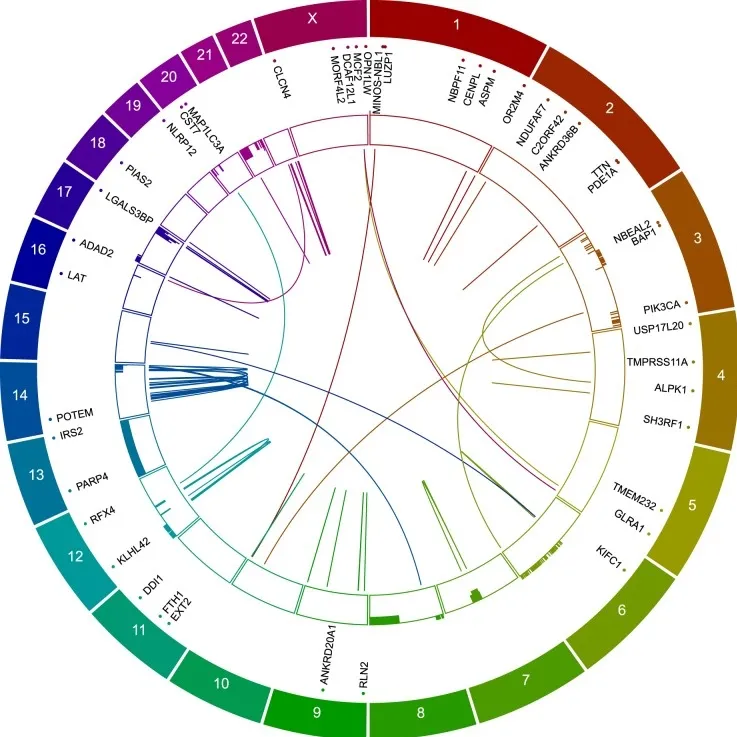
Genomic characterization of a metastatic MPTT. CIRCOS-style plot demonstrating the position of mutations, CNVs, and SVs found in a metastatic MPTT by WGS. Each chromosome is delineated by the appropriate letter or number and the corresponding color-matched segments of the concentric rings. The segments of the outermost ring represent the normal relative length along/of each chromosome. Points and text along each of the chromosomes indicate the position of the 43 non-silent coding mutations identified in the tumor. The segments of the inner ring represent CNVs along the length of each chromosome. The outer boundary of these segments is the baseline copy number of 2 (diploid), and the inner boundary is scaled to a copy number of 10. Bars in each of these segments indicate copy number loss or gain, with the size and direction of the bar correlating with the magnitude of gain or loss. The center of the plot displays any/all SVs, including inter and intra-chromosomal translocations, insertions, and deletions.
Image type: chart (chart)